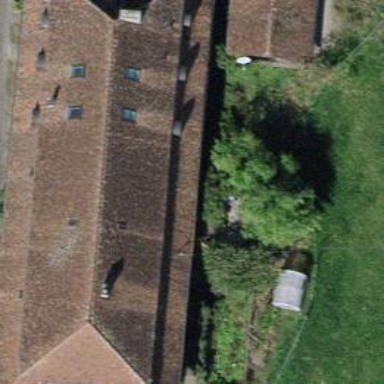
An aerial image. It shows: Building with hipped roof.